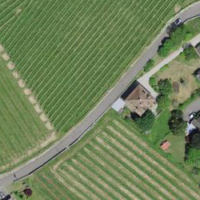
EUNIS habitat code: 40
Species observed at this site:
Bryonia cretica
Asplenium ceterach